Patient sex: M
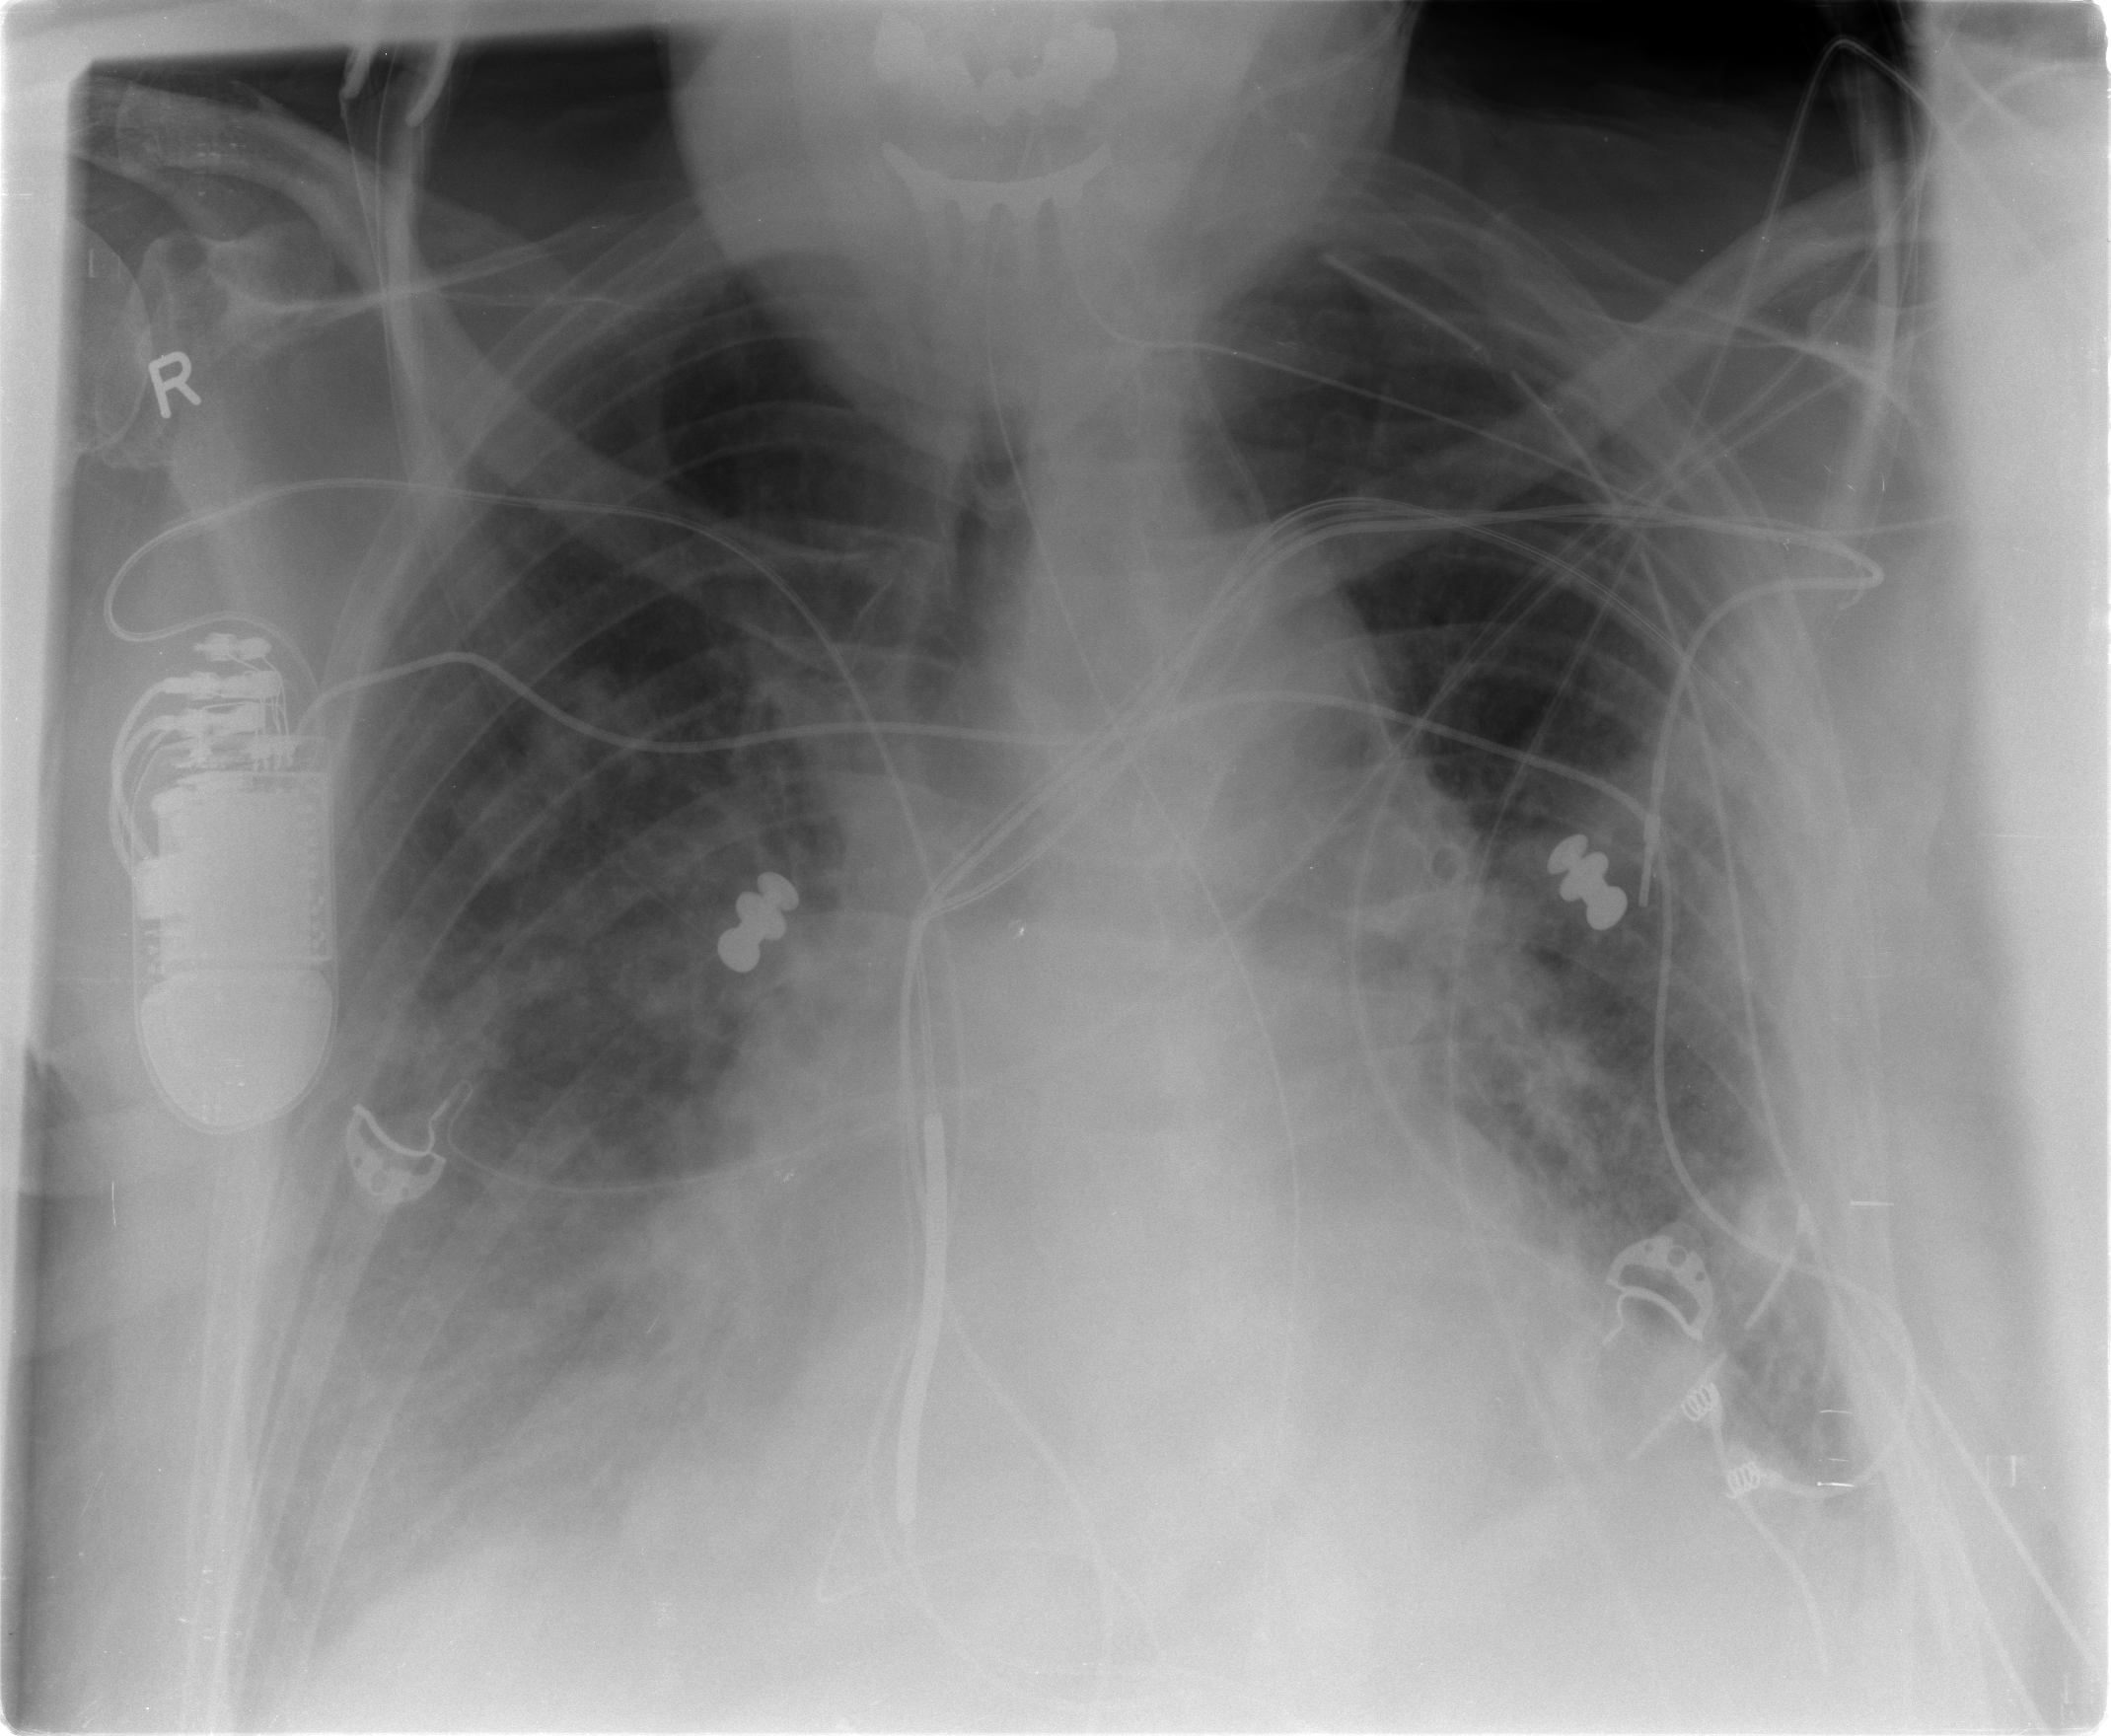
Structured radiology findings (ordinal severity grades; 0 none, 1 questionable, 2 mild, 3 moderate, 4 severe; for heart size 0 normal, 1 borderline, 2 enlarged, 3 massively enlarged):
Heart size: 3
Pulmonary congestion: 3
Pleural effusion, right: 2
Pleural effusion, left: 1
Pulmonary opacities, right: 3
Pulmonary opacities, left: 2
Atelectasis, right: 3
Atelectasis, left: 2